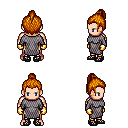
a pixel art fantasy rpg character, male body template, human, light skin, chain mail, gold greaves, dark blonde short topknot hairstyle, gold gloves, ghillies, four views (front, back, left, right), 2x2 character sprite sheet, small pixel art, hard edges, no anti-aliasing